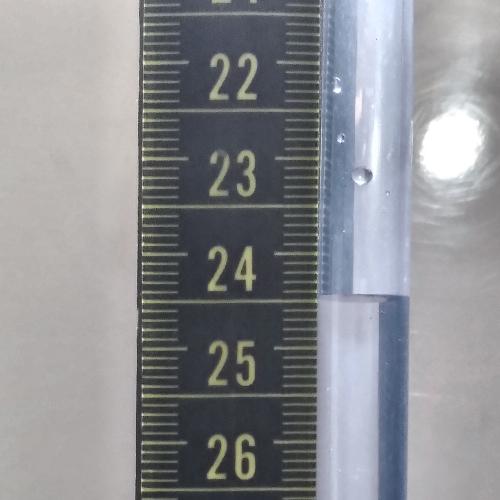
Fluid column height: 24.5 cm